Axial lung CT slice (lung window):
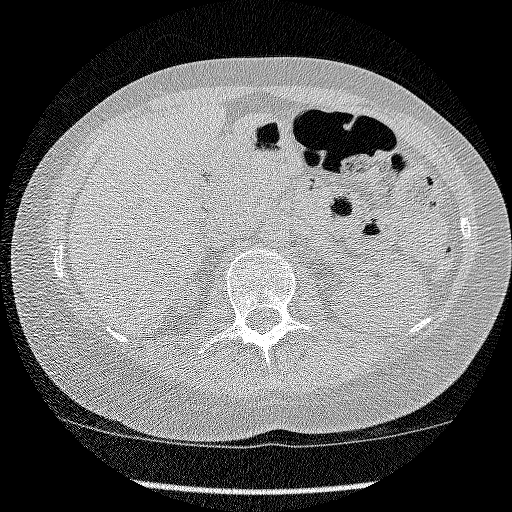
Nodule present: no